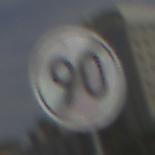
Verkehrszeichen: EndeGeschwindigkeit90
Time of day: MorningAfternoon
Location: Outdoor (Suburban)
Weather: PartlyCloudy
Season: NotSpecified
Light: Natural